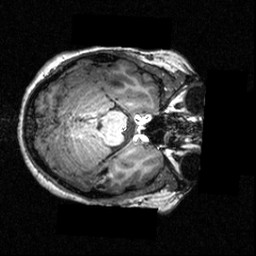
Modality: T1w
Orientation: axial
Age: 20
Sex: female
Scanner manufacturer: siemens
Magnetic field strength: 3.951 T
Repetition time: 1.5 s
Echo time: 0.00335 s